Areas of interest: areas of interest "Nourishing Scenery Garden"
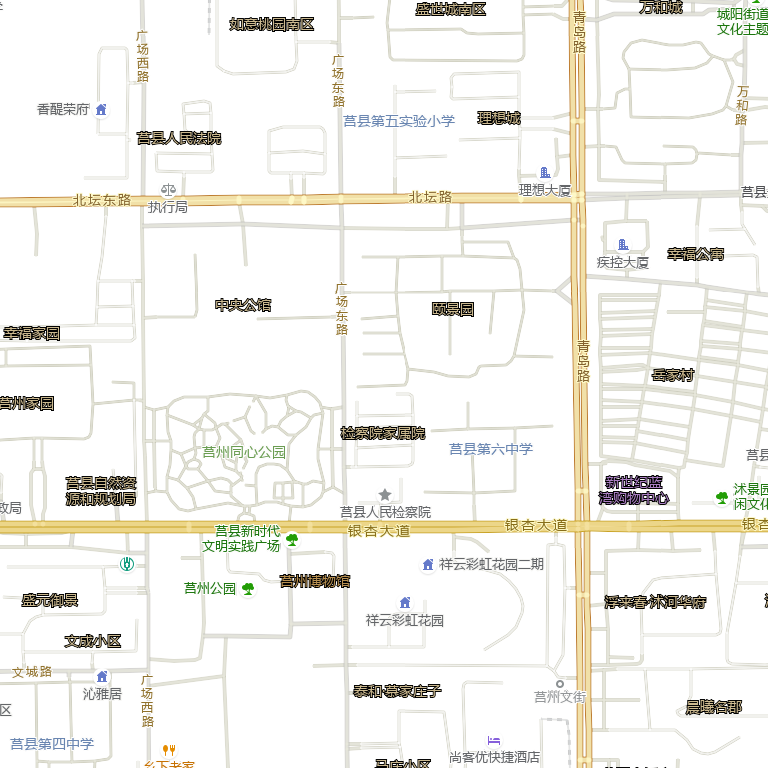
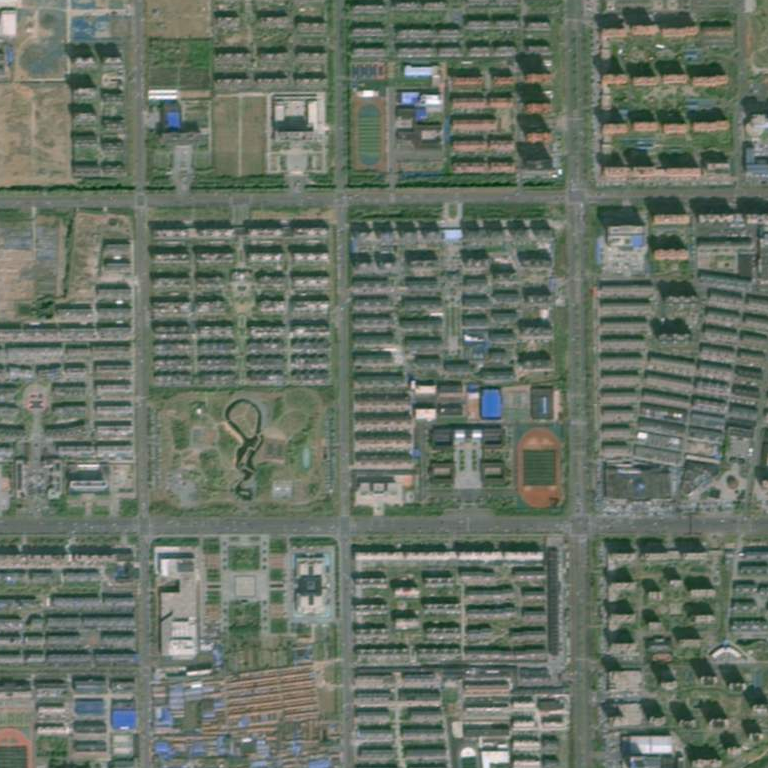